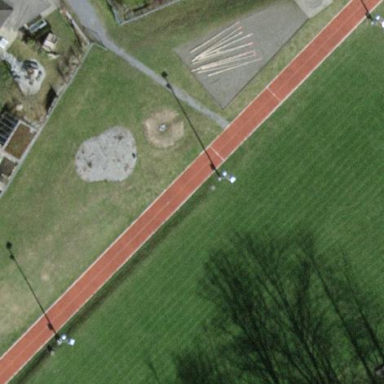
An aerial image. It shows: Pitch for leisure activities.